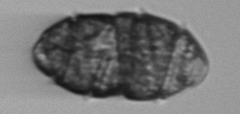
Label: Margalefidinium